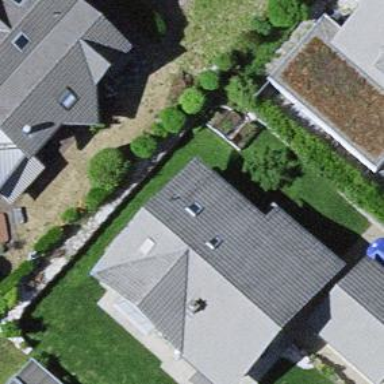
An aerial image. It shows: Simple and straightforward house.